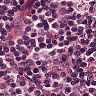
Metastatic tissue present: no